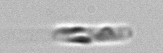
Label: Dactyliosolen_fragilissimus